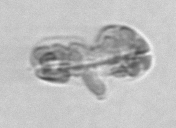
Label: Karenia